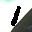
Label: 1